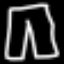
Label: pants